Question: I'm trying to make a Template where the Project's name user provide on "Add-New project" will affect file name. As discribed <URL>, this should be rather easy. But nothing I do in vstemplate file won't modify the file name, as I thought it should.
vstemplate relevant section:
'''
<Project File="ProjectTemplate.csproj" ReplaceParameters="true">
<ProjectItem ReplaceParameters="true" TargetFileName="Properties\AssemblyInfo.cs">AssemblyInfo.cs</ProjectItem>
<ProjectItem ReplaceParameters="true" TargetFileName="$safeprojectname$Class1.cs" OpenInEditor="true">Class1.cs</ProjectItem>
</Project>
'''
I would expect that after vsix (which referencing the C# project template) installed, and when adding new project with the newly created template, the creation is failed with this error:
I also tried to modify only the 'csproj' file, but that was unsuccessful too: it did create a project, but the desired replacement wasn't executed.
Does file renaming with vstemplate is doable??
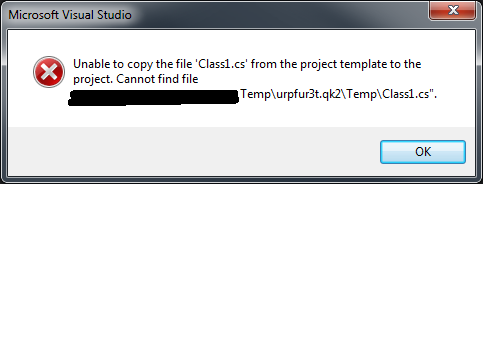
Answer: The 'csproj'-File you are referencing in the 'Project' node in your 'vstemplate'-File needs to be an , not the 'csproj'-File referenced in your template project' solution.
Also add a reference to $safeprojectname$Class1.cs to the extra 'csproj'-File.
Then it should work as expected.
So the file structure in your template project would be for example:
'''
/
-- /Properties
-- AssemblyInfo.cs
-- Project.csproj [The one referenced in your .sln]
-- ProjectTemplate.csproj [The one used for replacements]
-- Class1.cs
'''